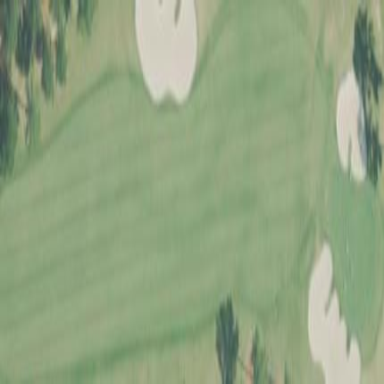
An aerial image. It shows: Golf fairway surrounded by grass.